Field crop: tomato
Growth stage: 1
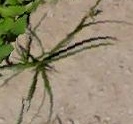
Species: cyperus